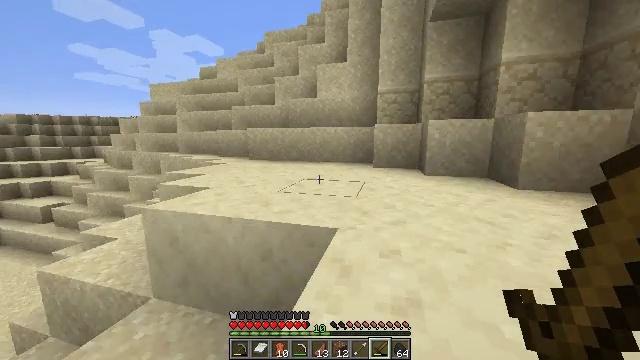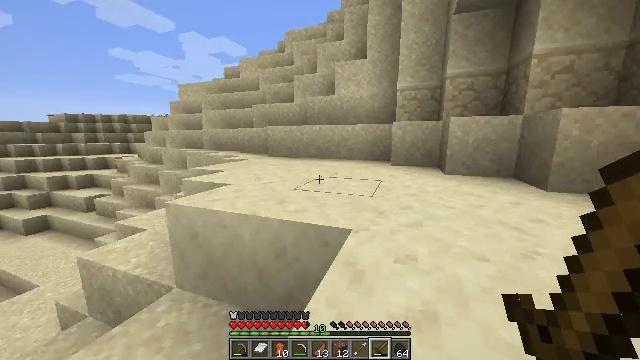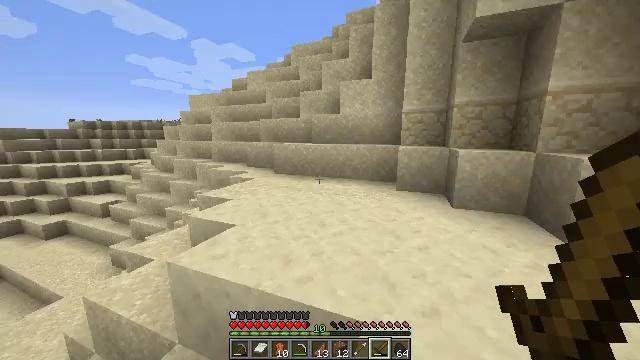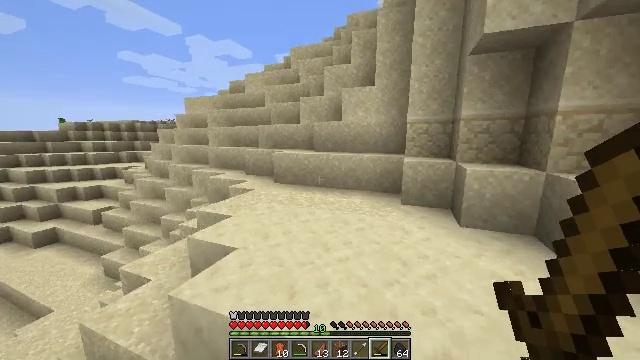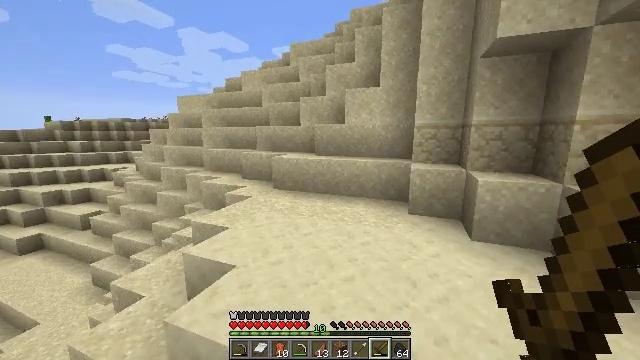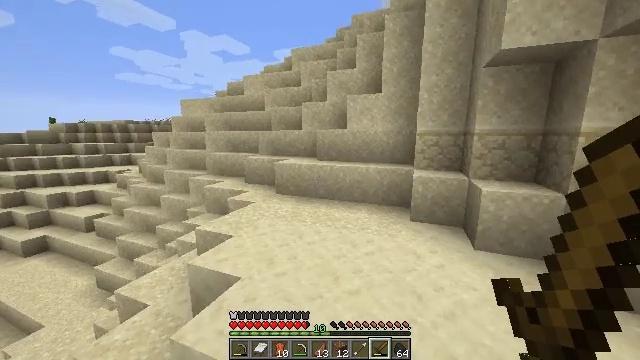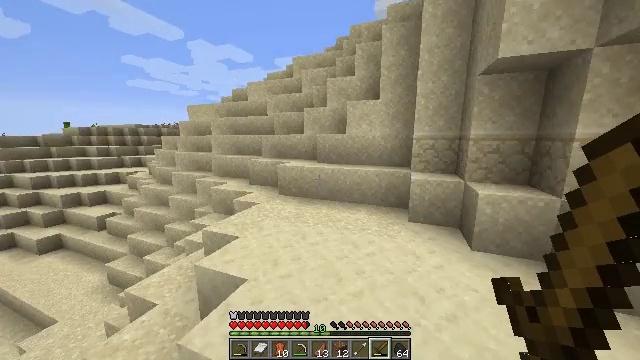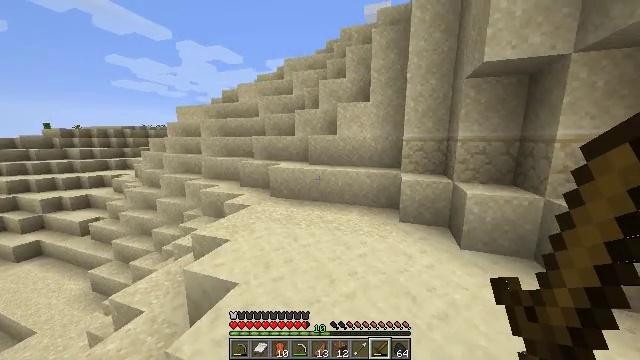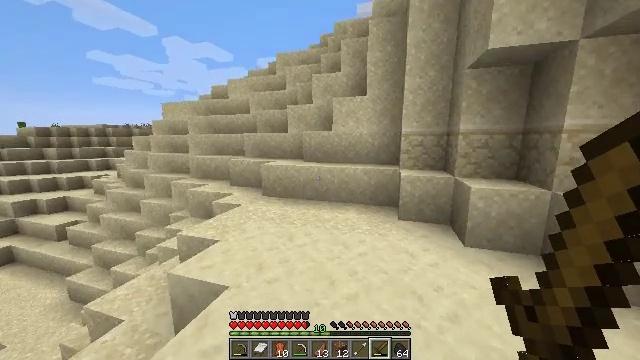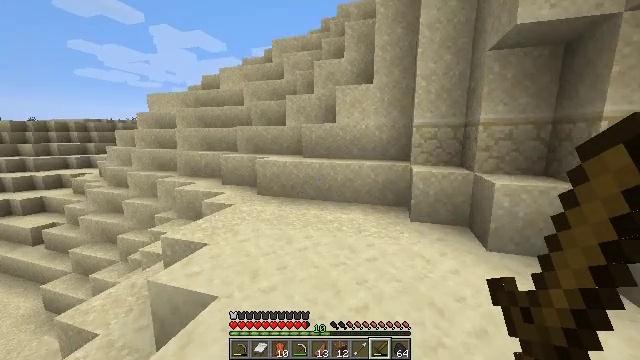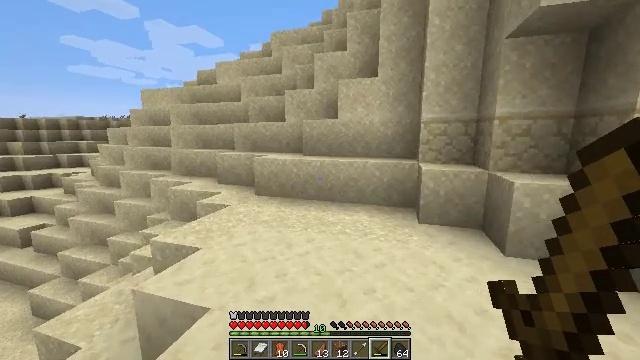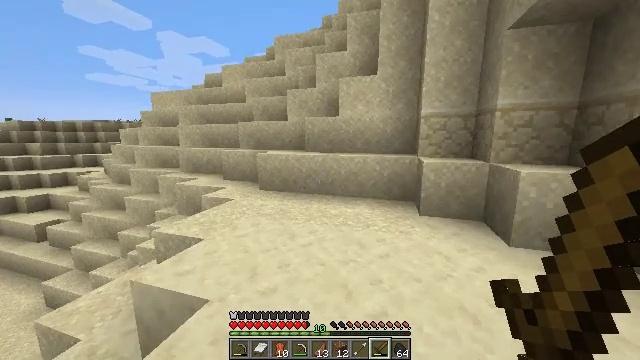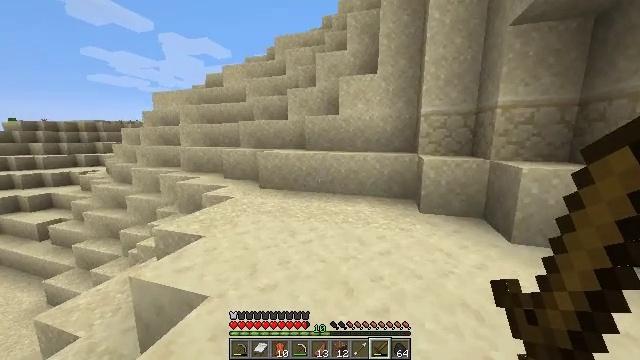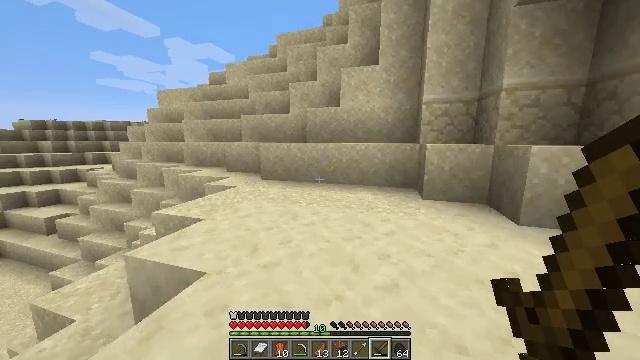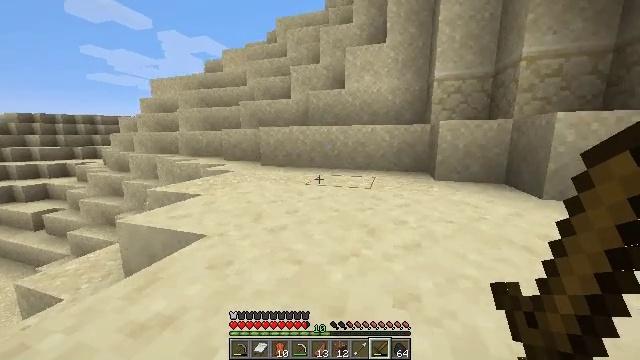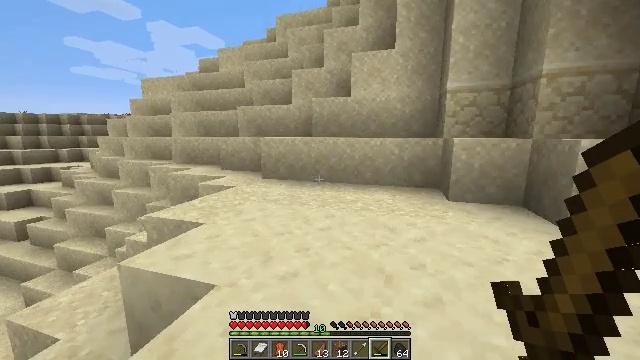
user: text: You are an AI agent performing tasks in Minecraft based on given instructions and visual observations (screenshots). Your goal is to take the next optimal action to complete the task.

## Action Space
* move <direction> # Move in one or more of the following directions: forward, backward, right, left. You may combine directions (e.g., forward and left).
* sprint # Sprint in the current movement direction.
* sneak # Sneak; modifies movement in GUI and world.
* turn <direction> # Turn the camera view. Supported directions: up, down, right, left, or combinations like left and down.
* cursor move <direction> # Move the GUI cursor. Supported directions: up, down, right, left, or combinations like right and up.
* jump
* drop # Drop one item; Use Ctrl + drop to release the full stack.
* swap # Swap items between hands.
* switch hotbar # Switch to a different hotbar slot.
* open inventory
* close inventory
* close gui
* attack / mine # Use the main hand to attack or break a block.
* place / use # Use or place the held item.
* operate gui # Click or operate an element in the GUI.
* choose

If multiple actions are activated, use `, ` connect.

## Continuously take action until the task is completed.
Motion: motion action
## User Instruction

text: Gather cactus by attacking it.
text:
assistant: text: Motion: move forward, sprint, turn left, jump
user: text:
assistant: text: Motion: move forward, sprint, turn left, jump
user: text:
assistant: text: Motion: move forward, jump
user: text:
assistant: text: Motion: move forward, jump
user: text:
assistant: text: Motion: move forward, jump
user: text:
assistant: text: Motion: move forward, jump
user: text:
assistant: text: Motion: move forward, turn right, jump
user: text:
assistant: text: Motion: move forward, turn right, jump
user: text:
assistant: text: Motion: move forward, jump
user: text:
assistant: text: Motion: move forward, sprint, jump
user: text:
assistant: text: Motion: move forward, sprint, jump
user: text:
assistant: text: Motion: move forward, sprint, jump
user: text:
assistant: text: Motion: move forward, sprint, jump
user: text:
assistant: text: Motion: move forward, jump
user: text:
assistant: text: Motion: move forward, jump
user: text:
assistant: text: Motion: move forward, jump
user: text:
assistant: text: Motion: move forward, turn left, jump
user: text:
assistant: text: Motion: move forward, turn left, jump
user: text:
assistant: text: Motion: move forward, jump
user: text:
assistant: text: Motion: move forward, jump
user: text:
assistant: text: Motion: move forward, jump
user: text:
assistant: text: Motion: move forward, sprint, jump
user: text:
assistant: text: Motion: move forward, sprint, turn right and up, jump
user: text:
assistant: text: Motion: move forward, sprint, turn right, jump
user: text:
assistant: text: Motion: move forward, sprint, turn right, jump
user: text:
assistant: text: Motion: move forward, sprint, jump
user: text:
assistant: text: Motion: move forward, jump
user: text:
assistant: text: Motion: move forward, jump
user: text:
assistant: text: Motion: move forward, jump
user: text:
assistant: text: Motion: move forward, jump